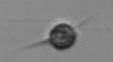
Label: Acanthoica_quattrospina